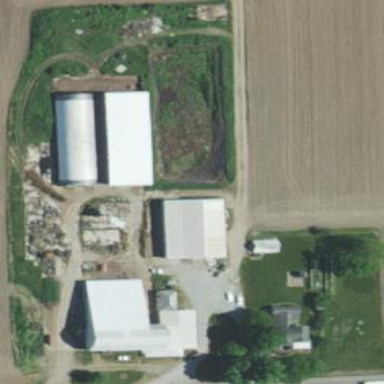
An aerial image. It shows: Farmyard area.